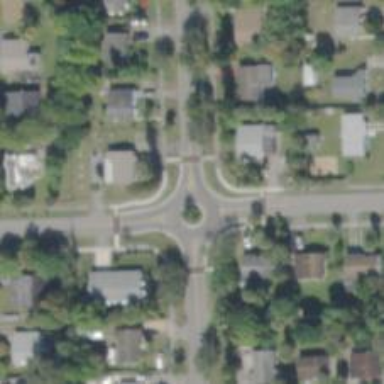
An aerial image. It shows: Tertiary road leading to roundabout.